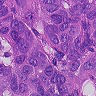
Metastatic tissue present: yes